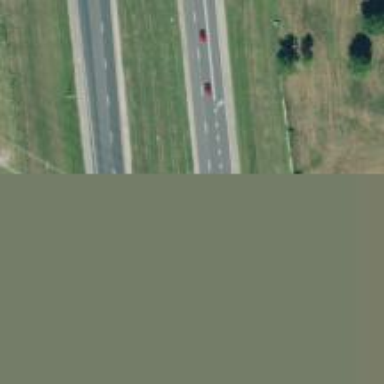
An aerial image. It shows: Motorway.